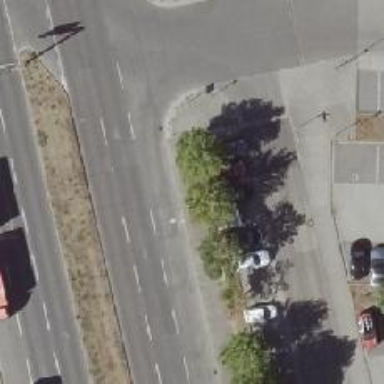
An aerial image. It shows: Asphalt sidewalk along the footway.